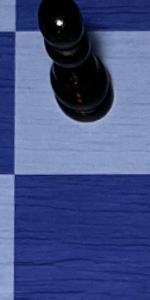
Label: Empty